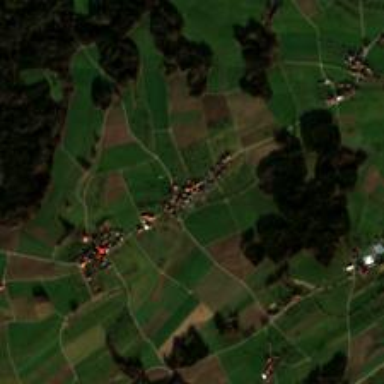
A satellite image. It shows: Village.